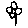
Label: flower